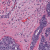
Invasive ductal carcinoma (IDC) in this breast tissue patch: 0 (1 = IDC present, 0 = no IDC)